Question: What can I do if I turn on the access but still get php errors?
'''
Warning: file_get_contents() [function.file-get-contents]: http:// wrapper is disabled in the server configuration by allow_url_fopen=0 in ------------- on line 40
Warning: file_get_contents(http://finance.google.co.uk/finance/info?client=ig&q=NASDAQ:MSFT) [function.file-get-contents]: failed to open stream: no suitable wrapper could be found in --------------- on line 40
'''

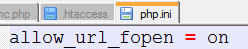
Answer: try
'''
ini_set("allow_url_fopen", 1);
if (ini_get("allow_url_fopen") == 1) {
echo "allow_url_fopen is ON";
} else {
echo "allow_url_fopen is OFF";
}
print ini_get("allow_url_fopen");
'''
or you can try a different method
'''
function curl($url){
$ch = curl_init();
curl_setopt($ch, CURLOPT_URL,$url);
curl_setopt($ch, CURLOPT_RETURNTRANSFER,1);
$return = curl_exec($ch);
curl_close ($ch);
return $return;
}
$string = curl('http://www.example.org/myfile.php');
'''
Try to add this code to your .'htaccess' file:
'''
php_value allow_url_fopen On
'''
if using 'wamp' 'php.ini' are two folders 'C:\wampinpachepacheVersionin' and 'C:\wampin\php\phpVersion' so make setting 'allow_url_fopen=on' in both files